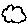
Label: cloud